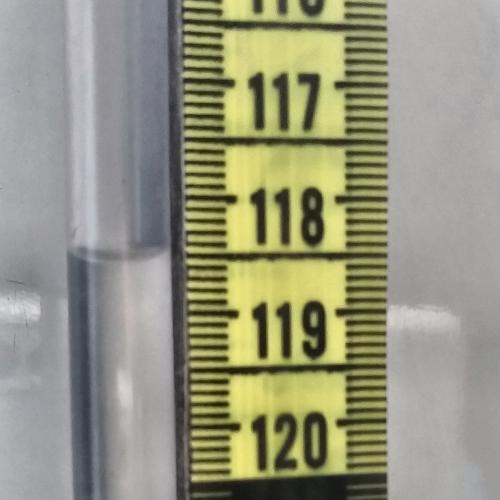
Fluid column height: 118.5 cm